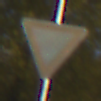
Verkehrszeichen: VorfahrtGewaehren
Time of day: SunriseSunset
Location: Outdoor (Urban)
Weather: PartlyCloudy
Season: Autumn
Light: Natural